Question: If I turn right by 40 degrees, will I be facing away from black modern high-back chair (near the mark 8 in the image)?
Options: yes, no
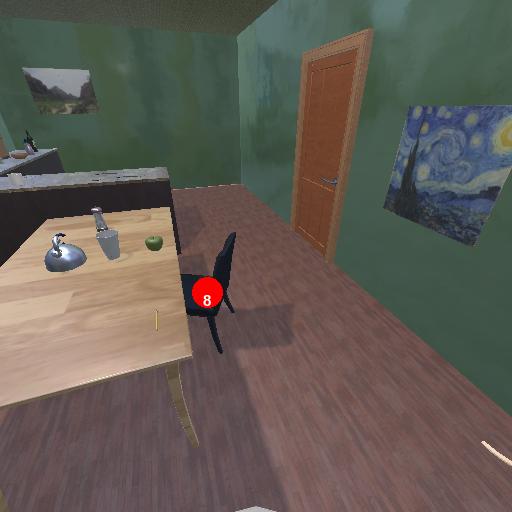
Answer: yes